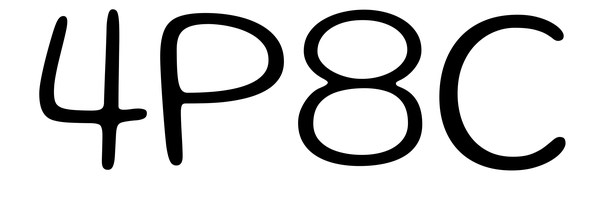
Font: Gluten_ExtraLight